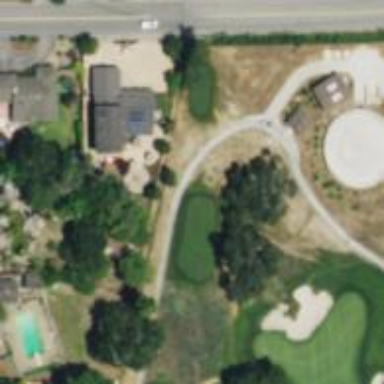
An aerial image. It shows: Service road used as golf cart path.